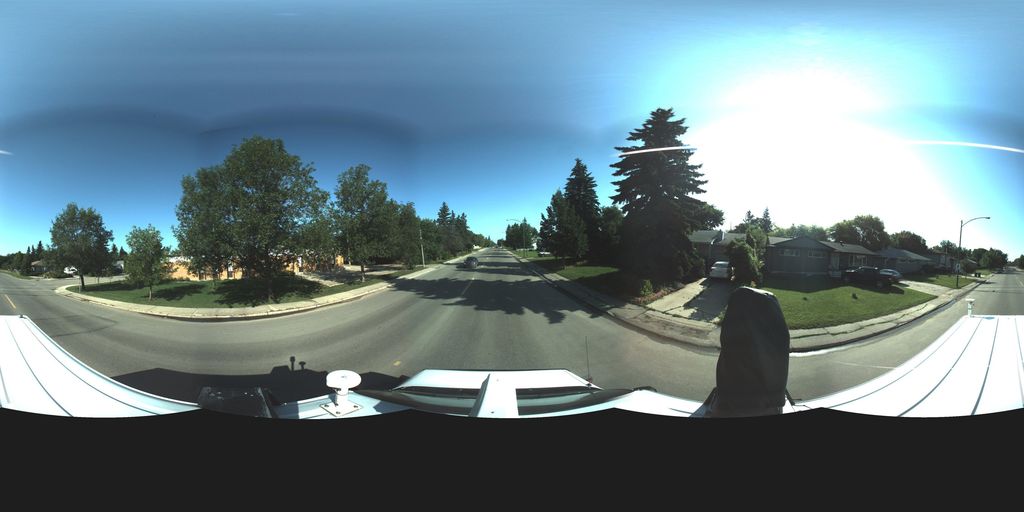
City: saskatoon